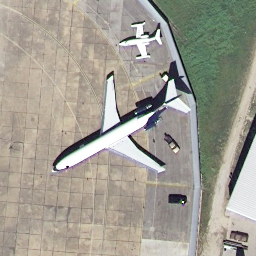
Label: airplane